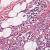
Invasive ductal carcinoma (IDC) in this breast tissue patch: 1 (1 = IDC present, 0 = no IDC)